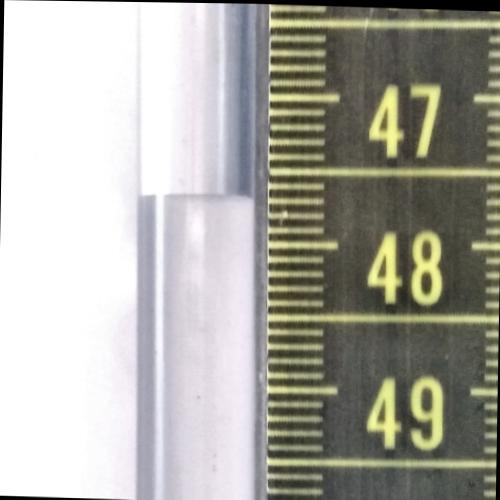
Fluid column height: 47.7 cm